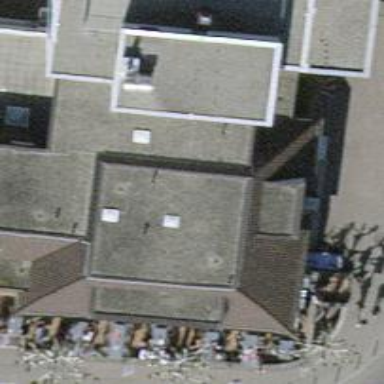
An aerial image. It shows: Hotel.